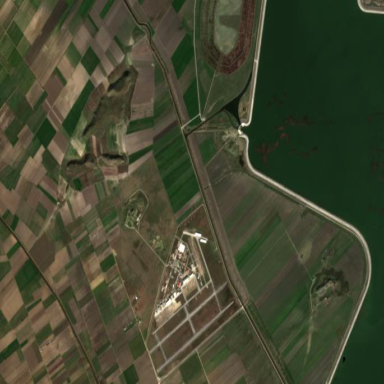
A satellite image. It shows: Military airfield located within larger aerodrome area.